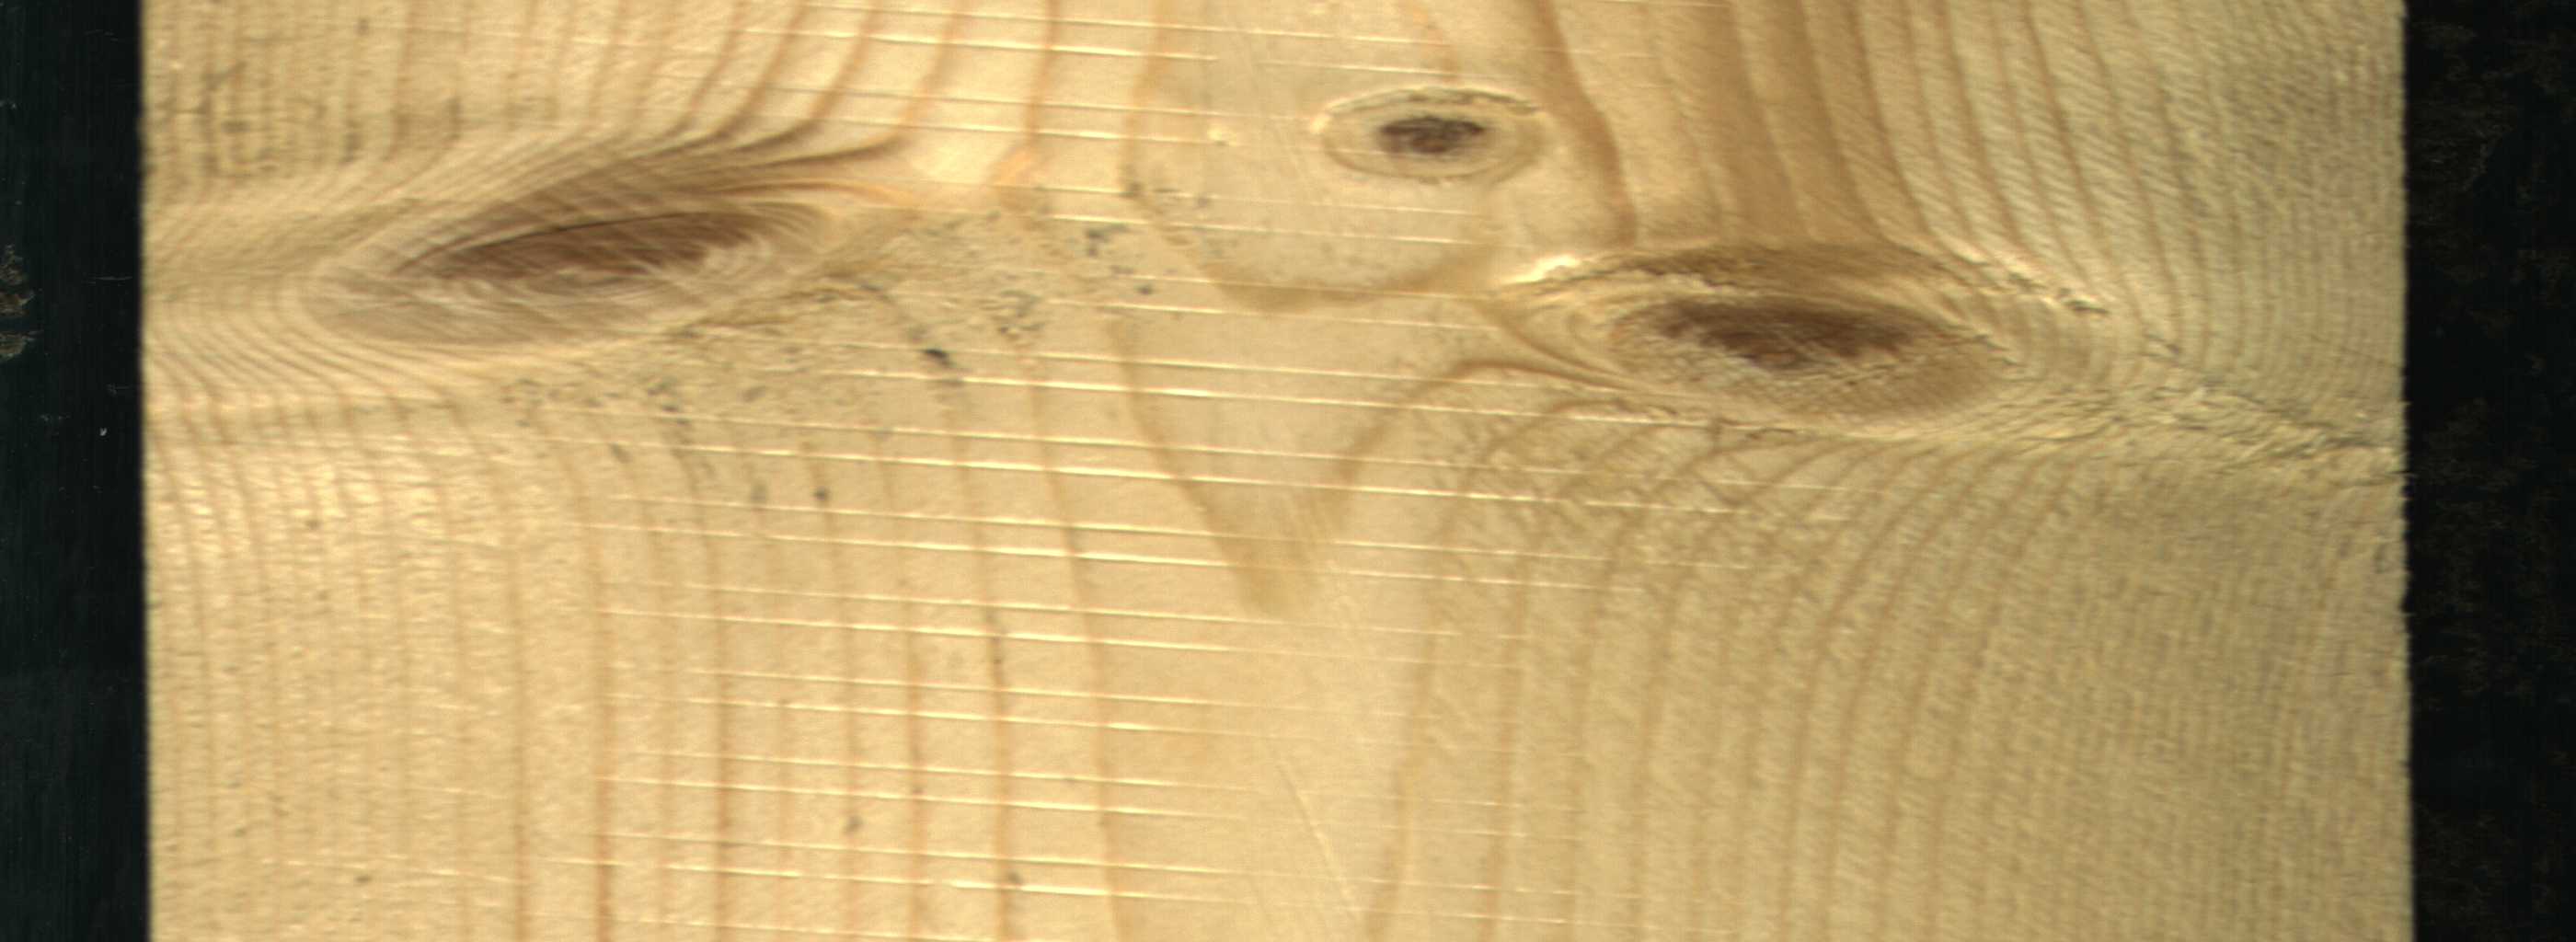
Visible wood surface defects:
Live_Knot
Live_Knot
Live_Knot